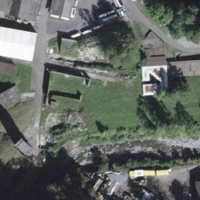
EUNIS habitat code: 24
Species observed at this site:
Campanula trachelium